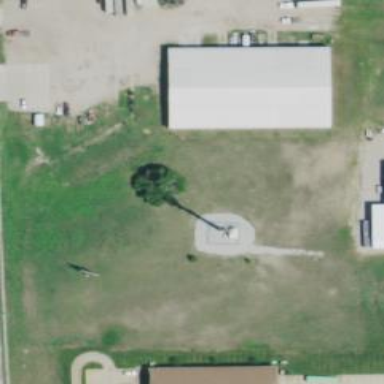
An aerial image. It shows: Statue serving as memorial.